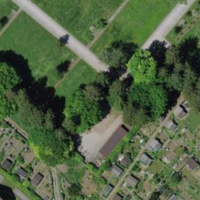
EUNIS habitat code: 53
Species observed at this site:
Betula pendula
Sorbus aucuparia